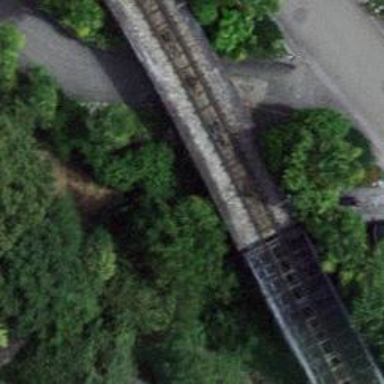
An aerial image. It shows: Funicular railway.